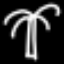
Label: palm tree